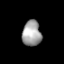
Tissue: lung
Cell type: T cells
Senescence score: 0.226
Nuclear area (px): 468
Mean DAPI intensity: 163.201